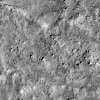
Atmospheric dust classification: not_dusty